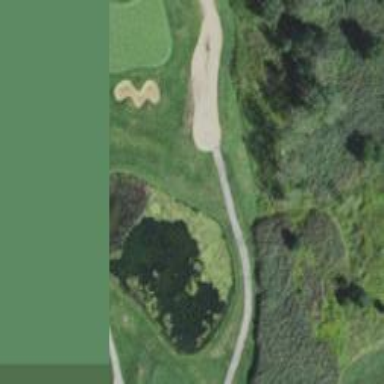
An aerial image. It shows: Designated golf cart path along service road with grade 1 tracktype.